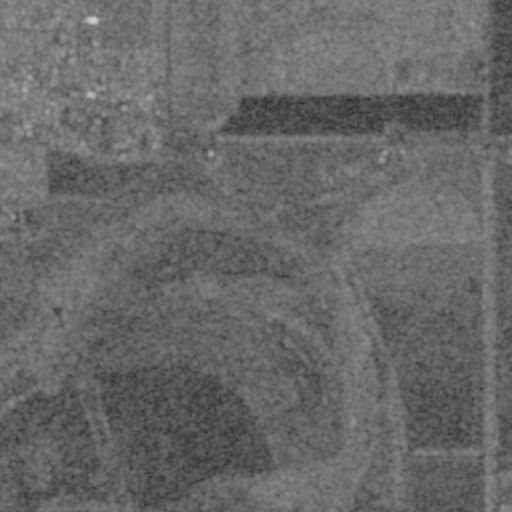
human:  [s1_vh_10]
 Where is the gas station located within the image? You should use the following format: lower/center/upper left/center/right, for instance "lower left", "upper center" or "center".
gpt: The gas station is located in the upper left of the image.
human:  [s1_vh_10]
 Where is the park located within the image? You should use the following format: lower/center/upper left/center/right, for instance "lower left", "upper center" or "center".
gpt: The park is located in the upper left of the image.
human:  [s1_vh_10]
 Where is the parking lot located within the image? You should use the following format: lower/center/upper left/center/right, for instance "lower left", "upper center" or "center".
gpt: The parking lot is located in the upper left of the image.
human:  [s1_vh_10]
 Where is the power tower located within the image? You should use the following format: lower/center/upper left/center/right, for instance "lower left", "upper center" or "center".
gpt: The power tower is located in the upper right of the image.
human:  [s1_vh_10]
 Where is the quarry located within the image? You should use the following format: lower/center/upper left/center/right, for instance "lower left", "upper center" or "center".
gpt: There is no quarry in the image.

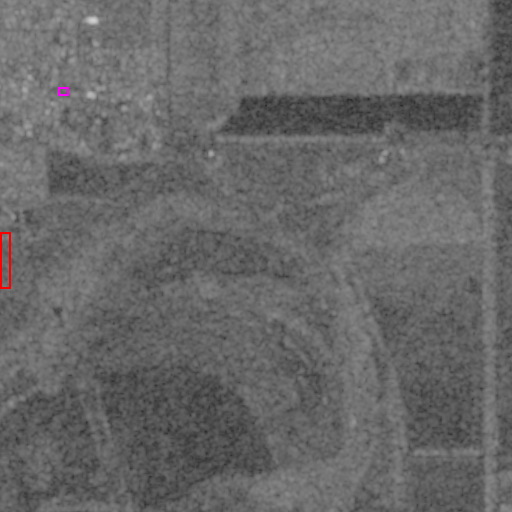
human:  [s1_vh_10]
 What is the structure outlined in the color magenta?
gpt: The structure outlined in magenta is a gas station.
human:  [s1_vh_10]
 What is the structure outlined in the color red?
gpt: The structure outlined in red is a park.
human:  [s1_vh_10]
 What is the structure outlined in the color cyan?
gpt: There is no cyan outline.